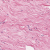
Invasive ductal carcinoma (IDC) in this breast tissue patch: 0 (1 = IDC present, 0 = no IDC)